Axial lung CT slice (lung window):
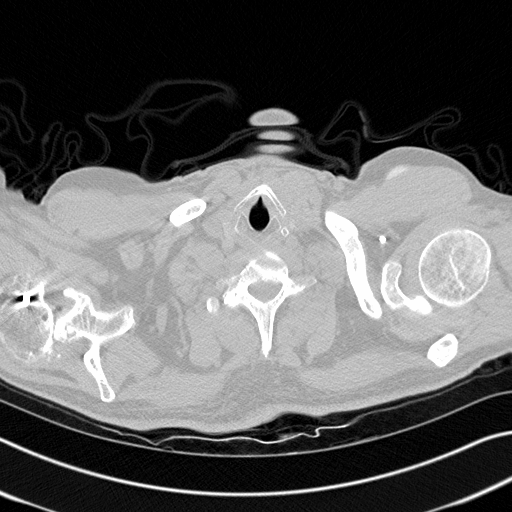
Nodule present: no